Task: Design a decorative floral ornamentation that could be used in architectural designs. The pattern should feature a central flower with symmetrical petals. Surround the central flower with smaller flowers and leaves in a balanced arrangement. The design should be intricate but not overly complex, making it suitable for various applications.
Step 1616:
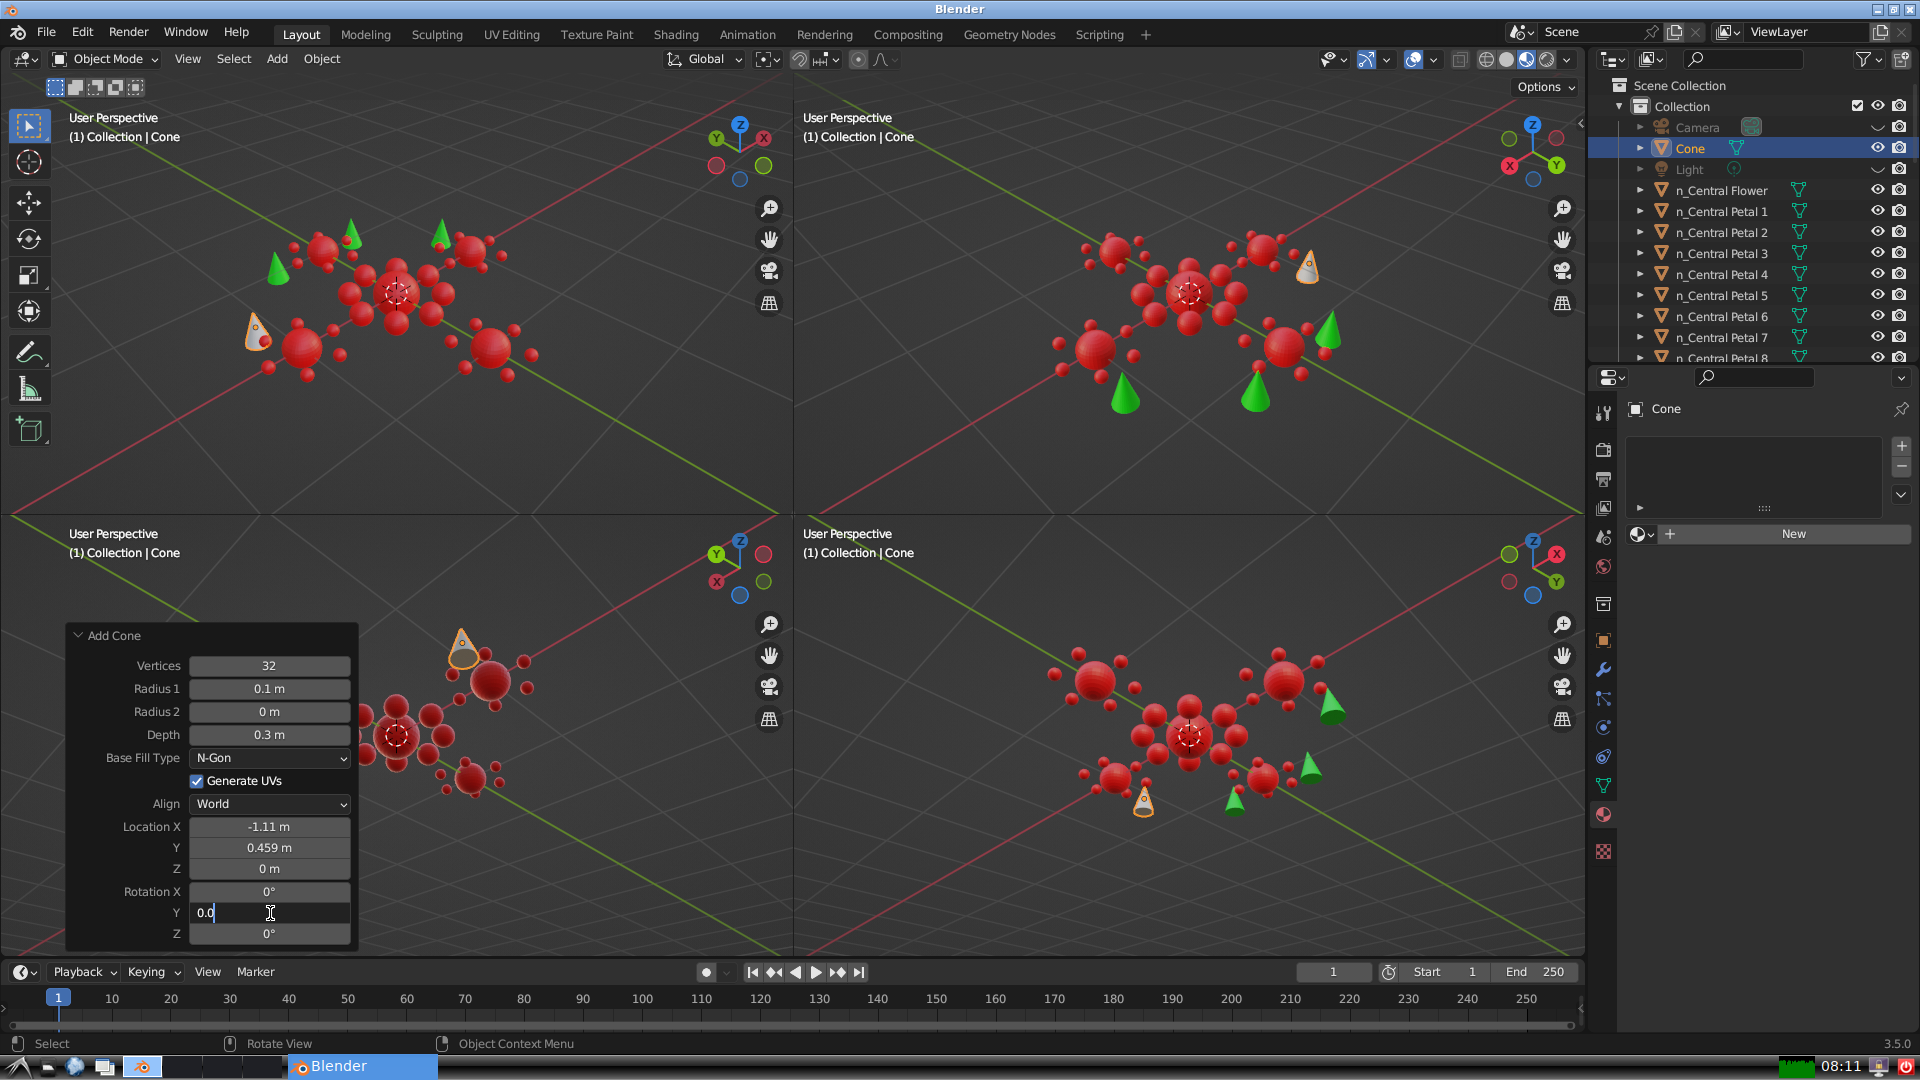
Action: {"key_press": ['Return']}